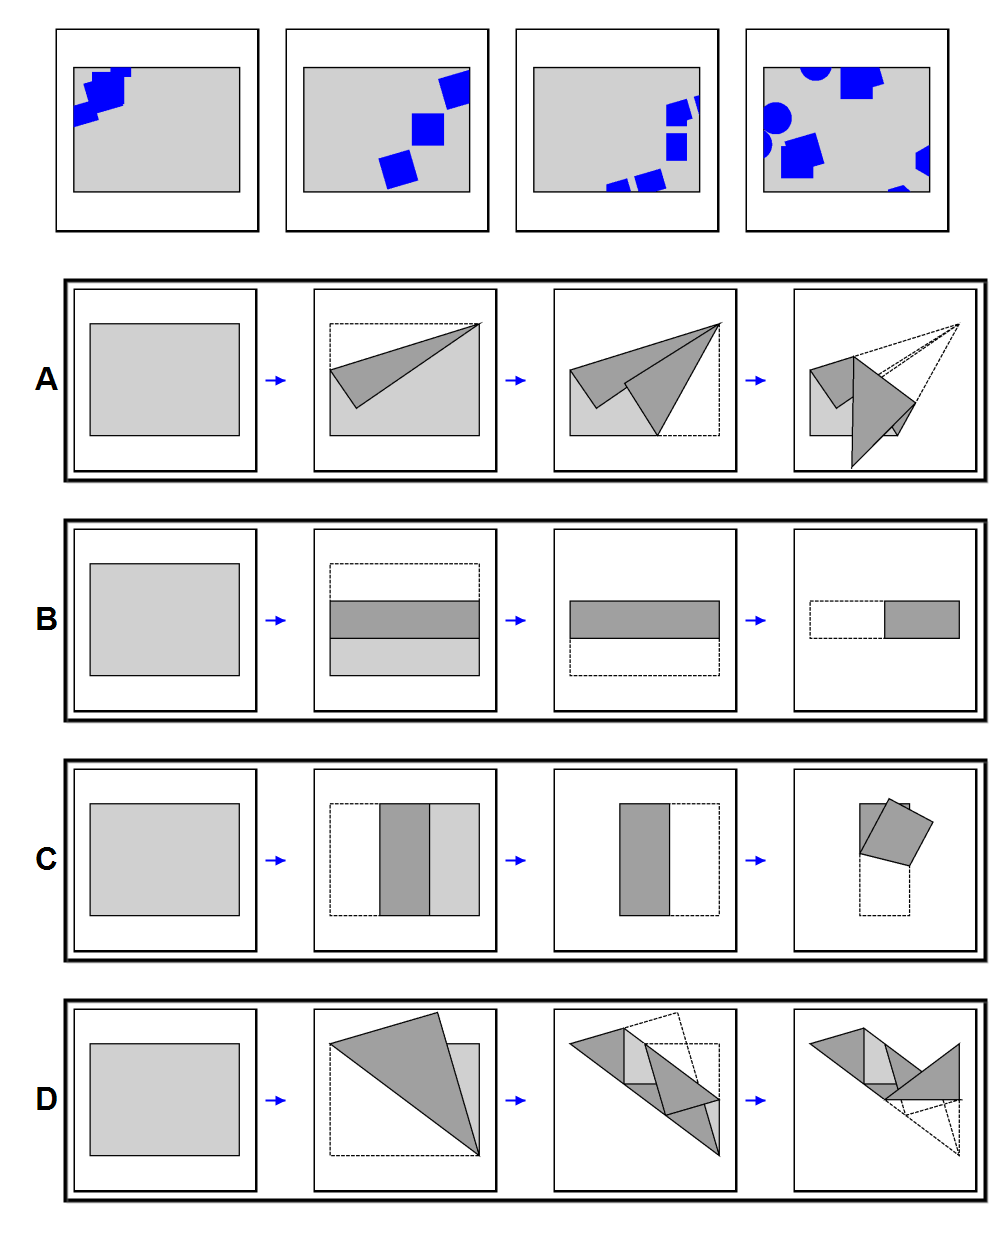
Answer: D